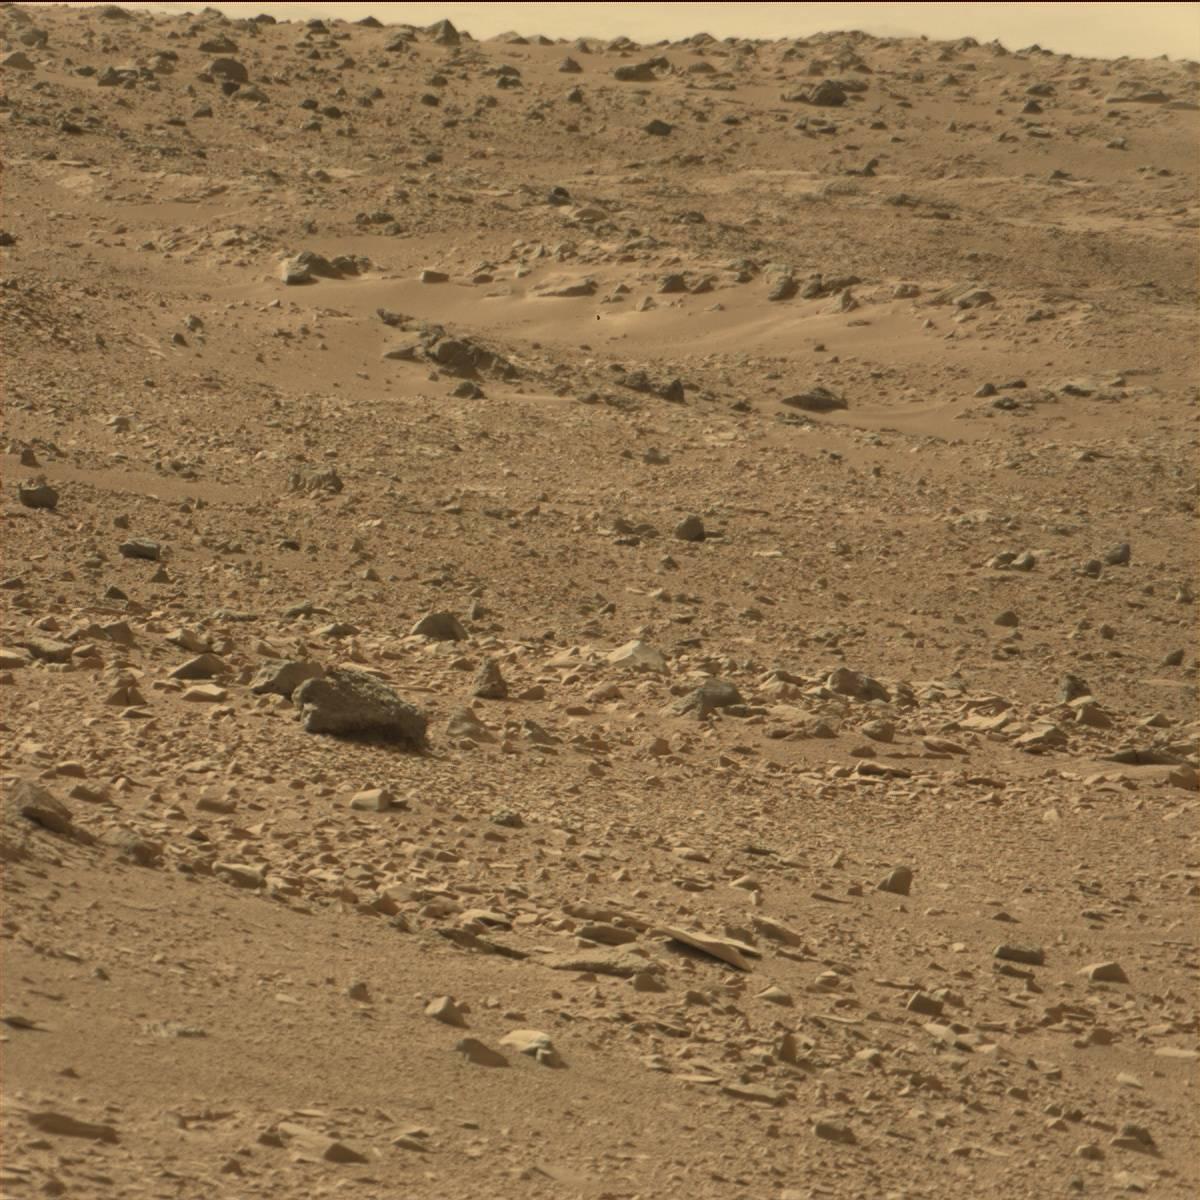
Terrain classes present: Bedrock, Ridge, Sand / Soil